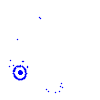
Particle: pion